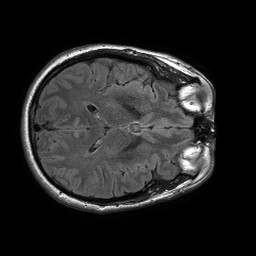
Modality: FLAIR
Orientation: axial
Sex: male
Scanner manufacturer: philips
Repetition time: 11 s
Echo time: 0.125 s